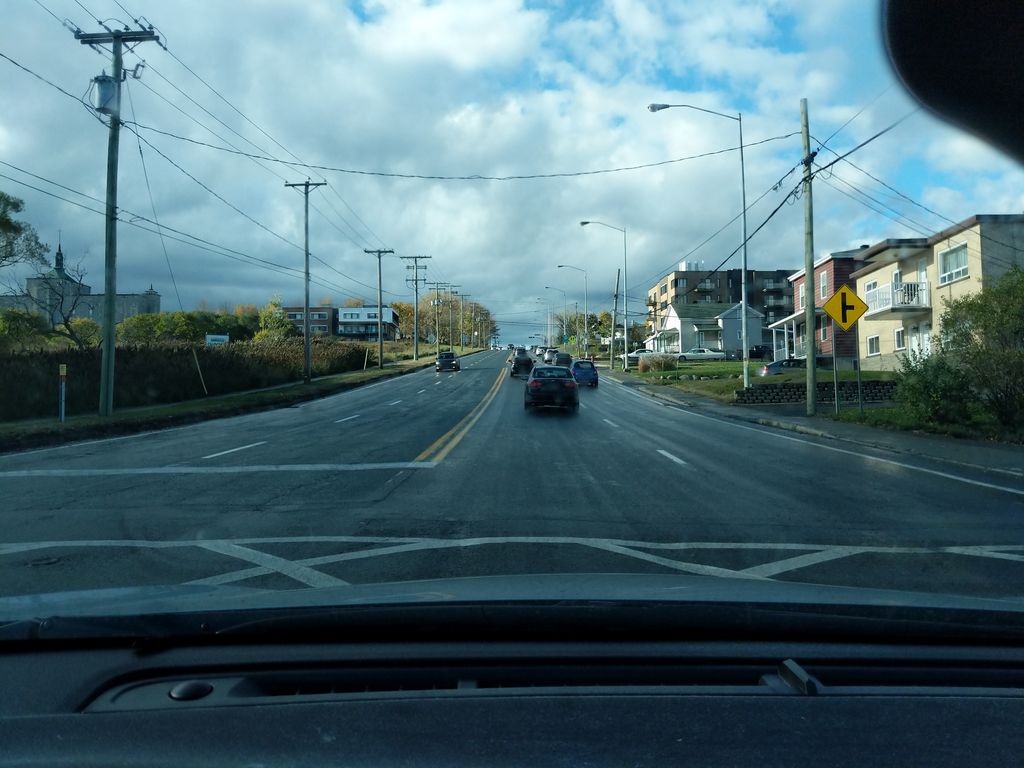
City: quebec_city